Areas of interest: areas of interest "Zoo"
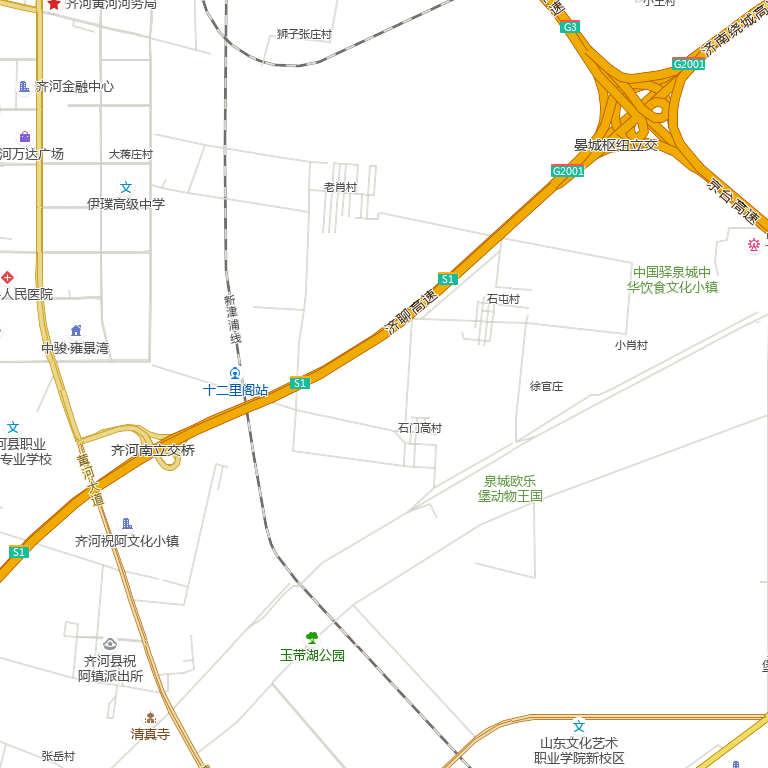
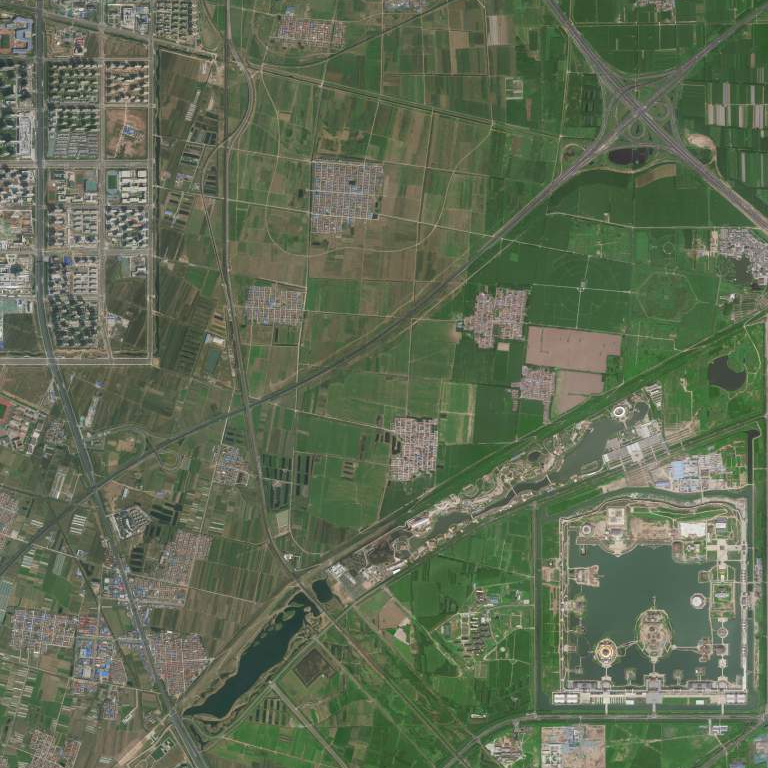